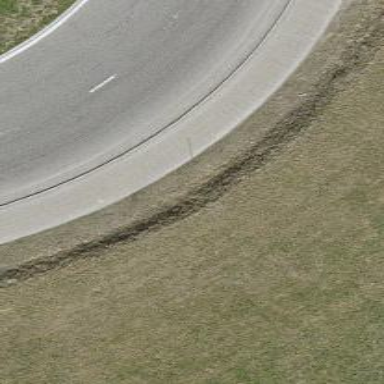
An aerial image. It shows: Embankment created as man-made structure.